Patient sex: M
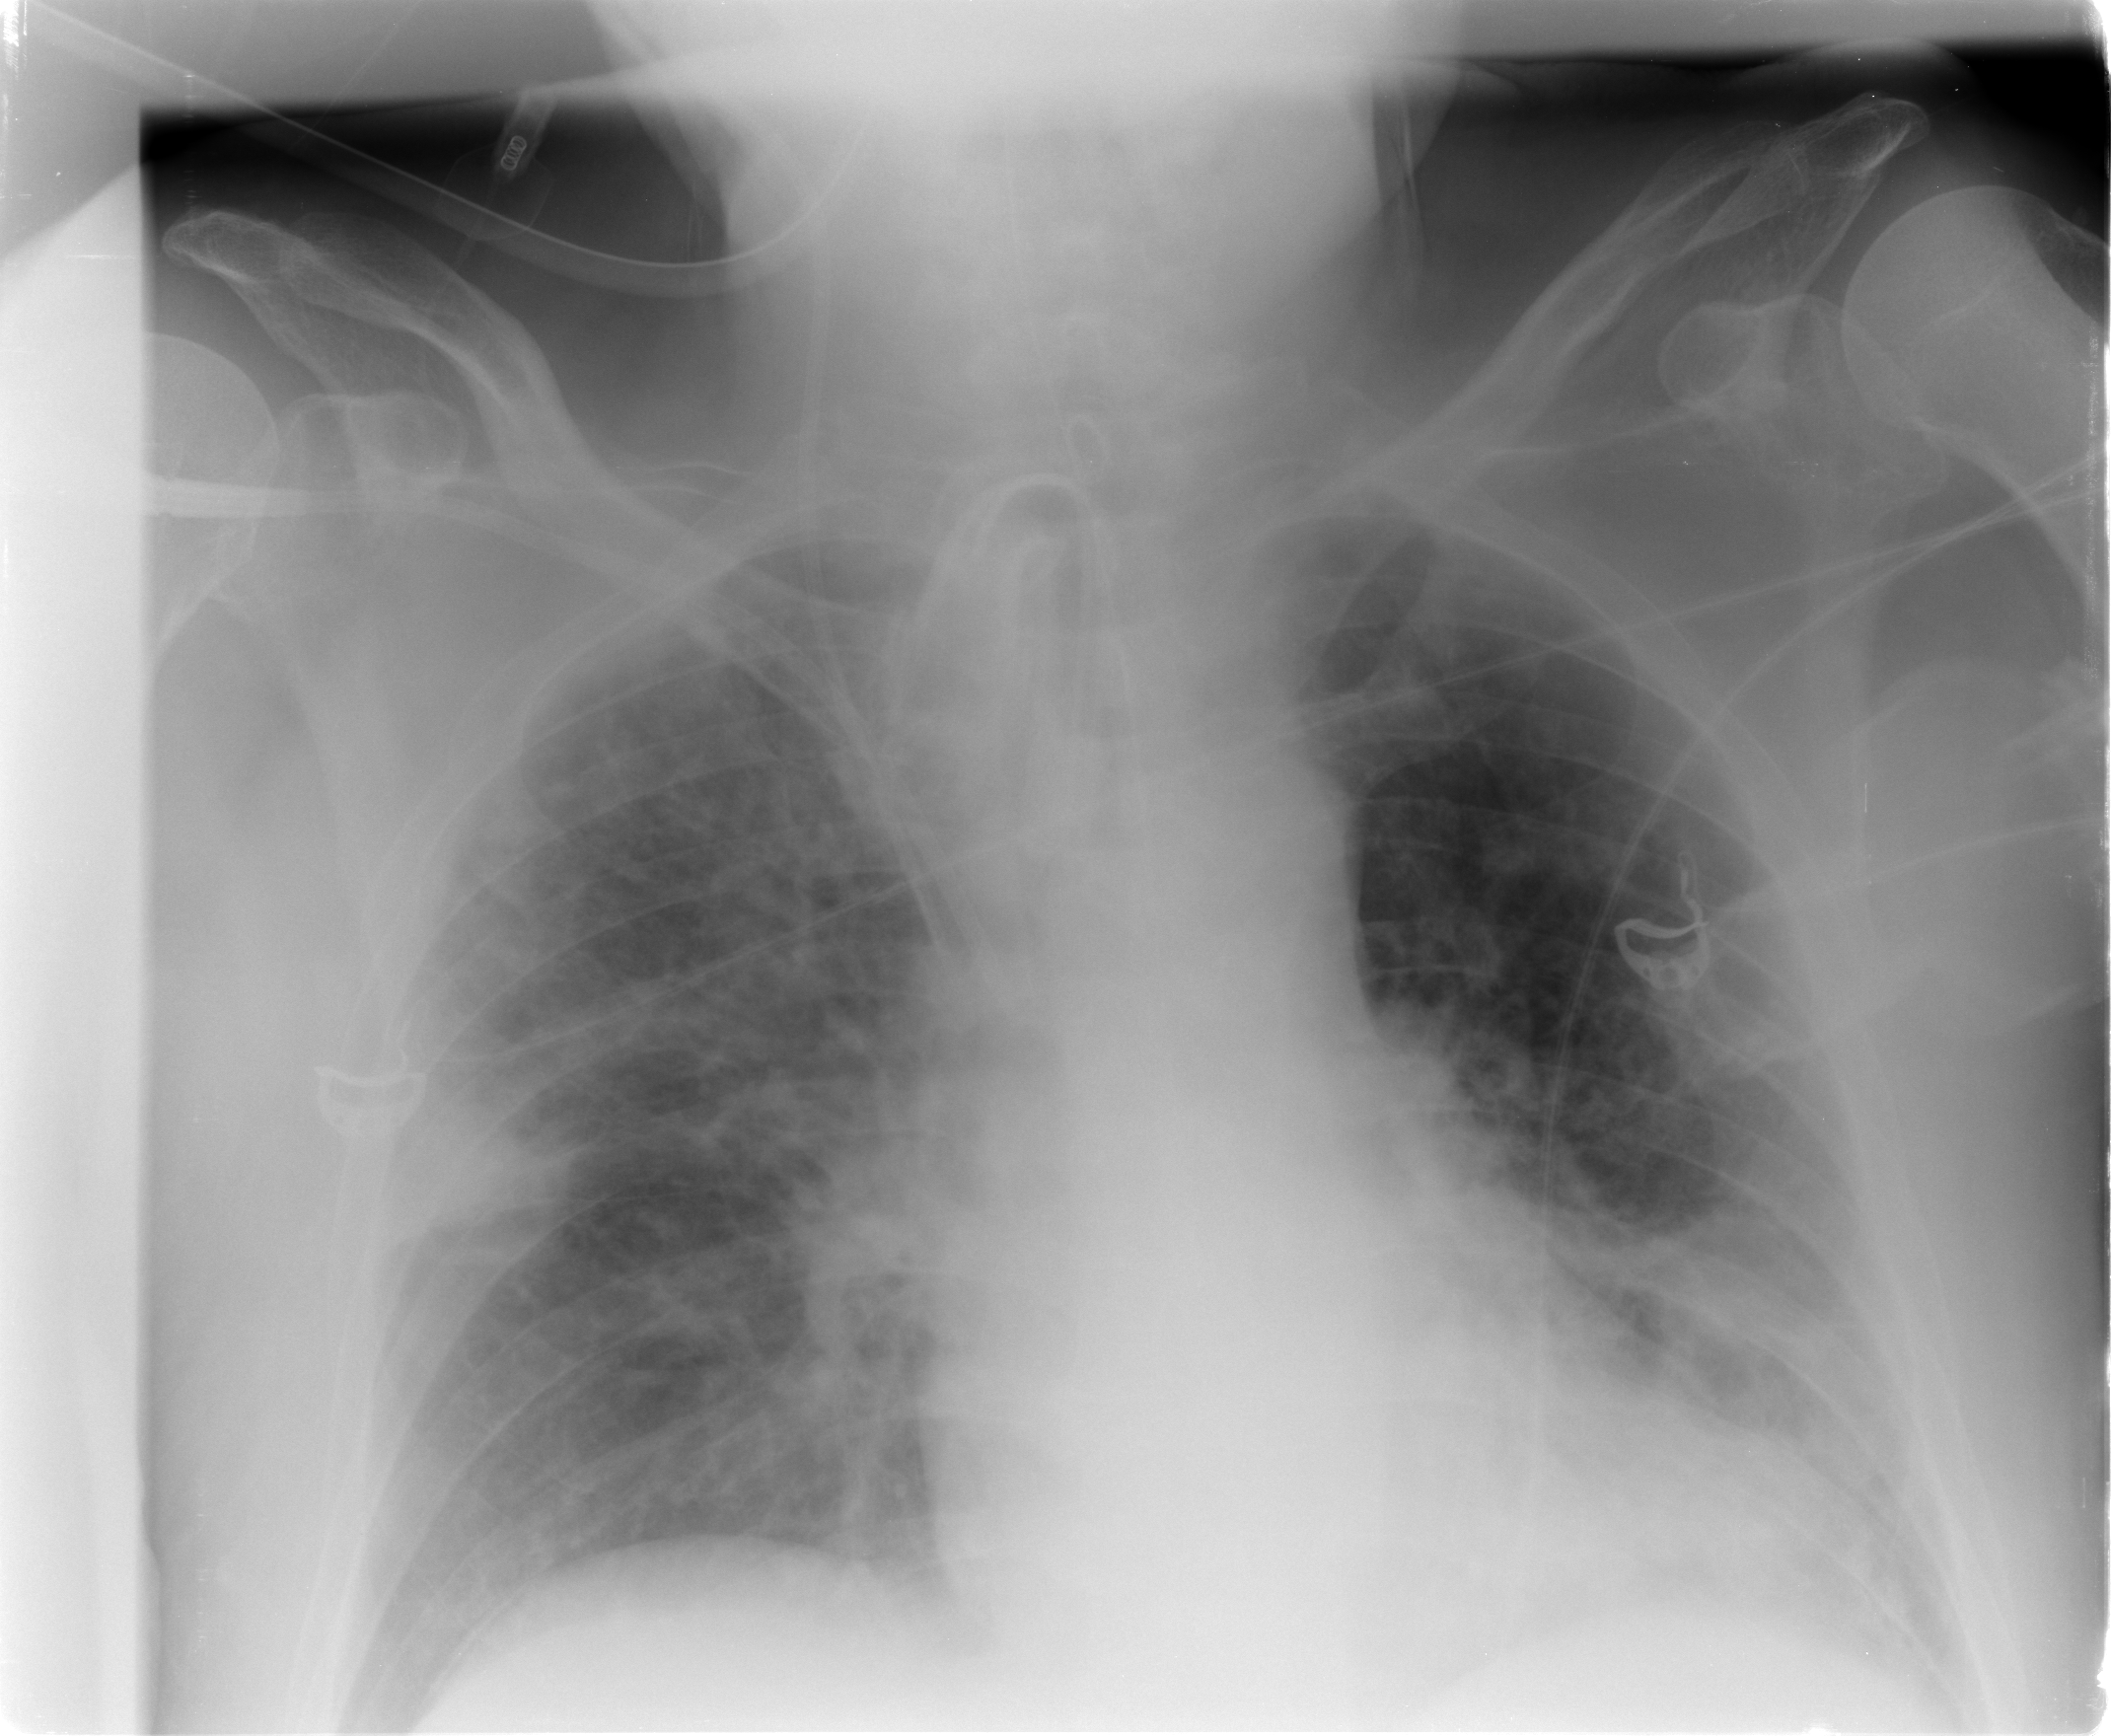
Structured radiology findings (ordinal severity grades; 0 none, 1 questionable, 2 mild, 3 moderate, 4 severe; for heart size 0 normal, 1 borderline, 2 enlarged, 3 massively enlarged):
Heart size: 0
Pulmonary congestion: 3
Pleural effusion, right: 1
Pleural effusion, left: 2
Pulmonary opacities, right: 2
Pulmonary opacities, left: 3
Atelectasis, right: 2
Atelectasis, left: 2